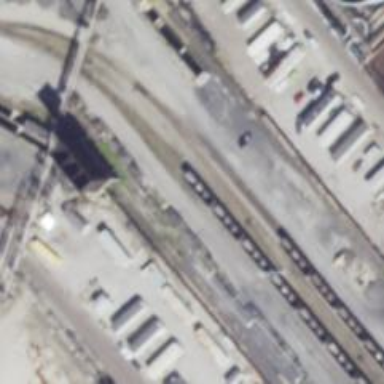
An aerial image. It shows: Rail spur service.